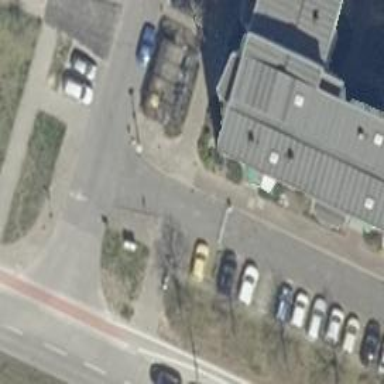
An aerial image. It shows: Sidewalk.